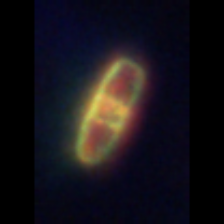
Taxon: Pennate
Group: Diatoms